Question: I have got a view controller with a 'UIView' and a navigation controller configured in the XIB.
Now I created a custom 'UIView' and would like it to be on top of the other view. So I added a view on top of the first and changed the class to mine ('DrawableUIVIew'). None of the stuff I alter or set inside my custom view appears.
This is how I add my custom view:

The custom 'UIView' allows touches (which do get detected) and then draws lines (which does not happen).
Only way I could get it to draw was to use:
'''
self.view = [[DrawableUIView alloc] init];
'''
but that removes the nav bar and is thus useless.
How can I add a custom 'UIView' above the view controller's standard view in the visual editor?
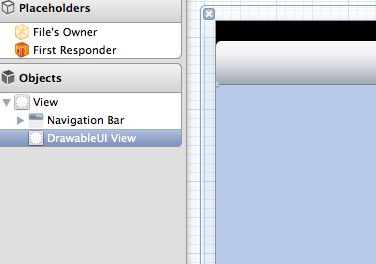
Answer: I solved this problem by simply overriding the 'initWithCoder:(NSCoder *)aDecoder' method inside my custom UIView